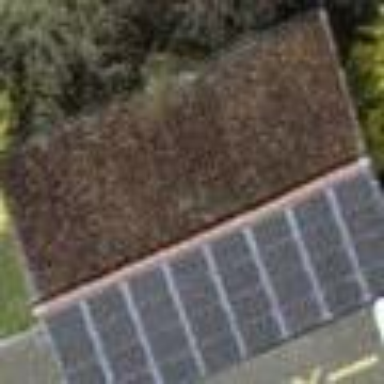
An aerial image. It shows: Shed building.